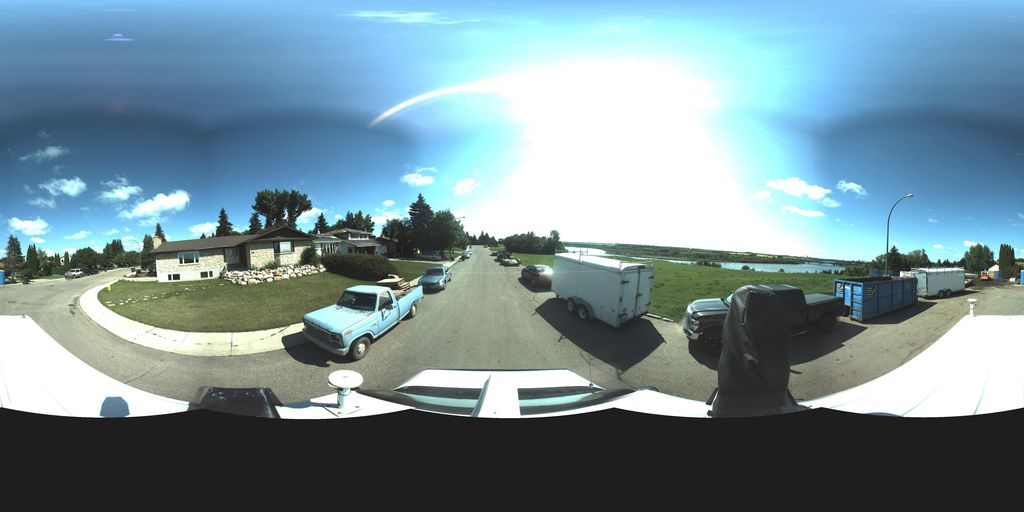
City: saskatoon